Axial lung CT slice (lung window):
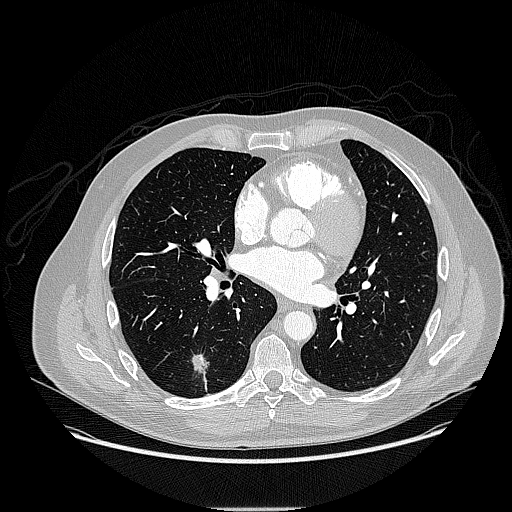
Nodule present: yes
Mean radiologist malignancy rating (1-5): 3.75